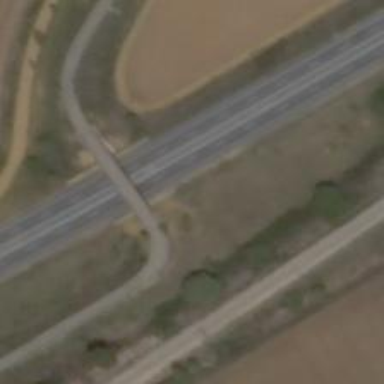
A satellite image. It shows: Service road on bridge.